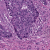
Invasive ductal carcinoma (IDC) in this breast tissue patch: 1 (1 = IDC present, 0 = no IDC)